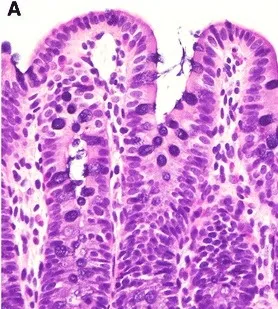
Pig. Colon. A; Normal colon lined by columnar epithelial cells.
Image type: pathology (h&e)